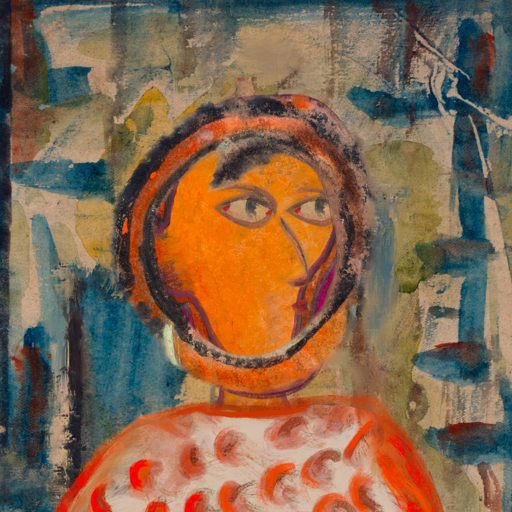
Background: Orphan, Head And Neck Side: Hypocrite_w_Hair, Face Side: GypsyMother, Bust: Rupkatha, Hair Side: Childish, Head Accessory: Blank, Second Necklace: Blank, Necklace: Blank, Baby: Blank